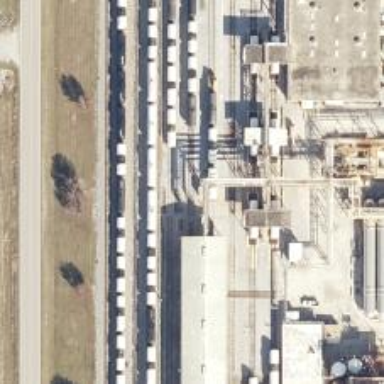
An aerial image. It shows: Rail spur service.